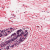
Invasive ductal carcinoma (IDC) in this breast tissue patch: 0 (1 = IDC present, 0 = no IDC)